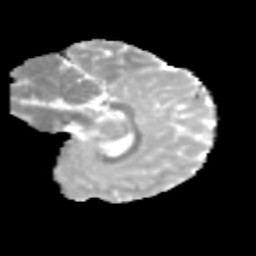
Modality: MD
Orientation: sagittal
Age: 11
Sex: female
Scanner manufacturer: siemens
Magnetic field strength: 3 T
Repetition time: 3.8 s
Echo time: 0.07 s